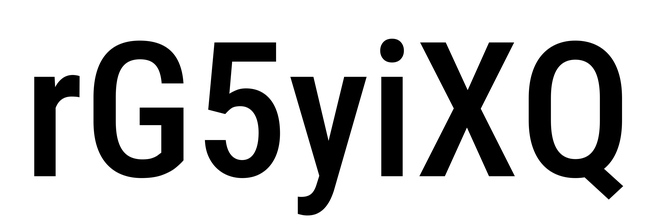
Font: Roboto_Condensed_Medium